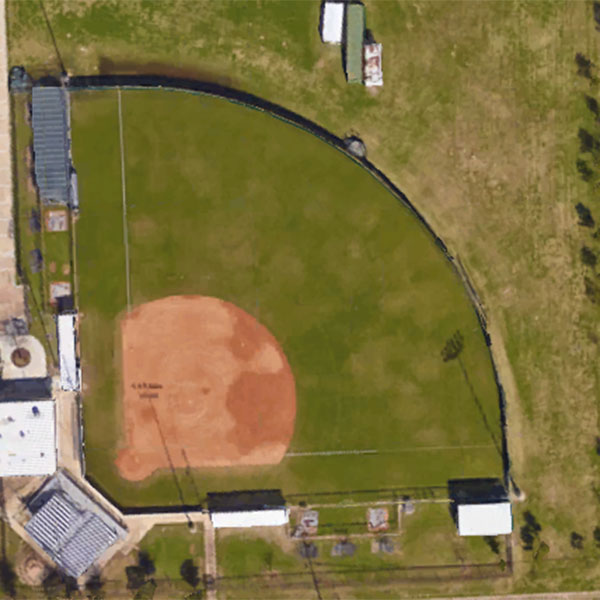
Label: BaseballField